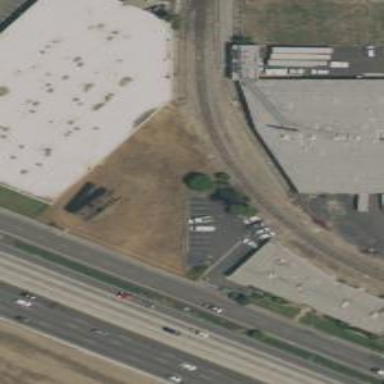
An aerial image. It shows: Warehouse building.